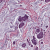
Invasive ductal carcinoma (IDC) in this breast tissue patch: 1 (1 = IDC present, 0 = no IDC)